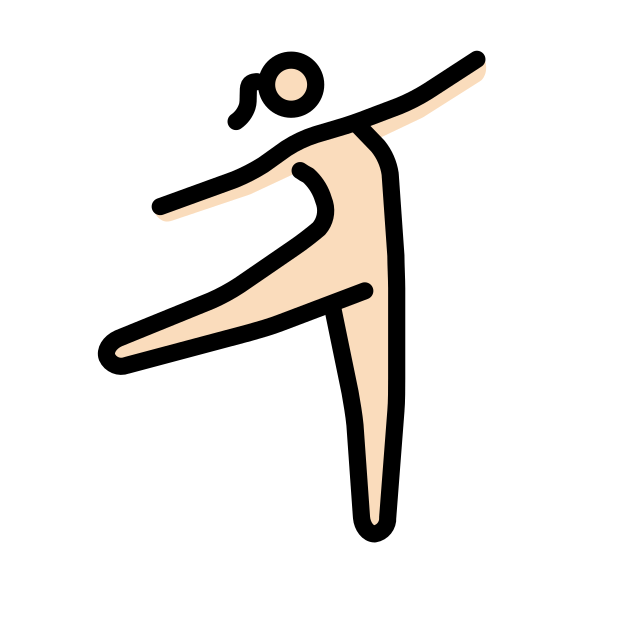
woman dancing: light skin tone